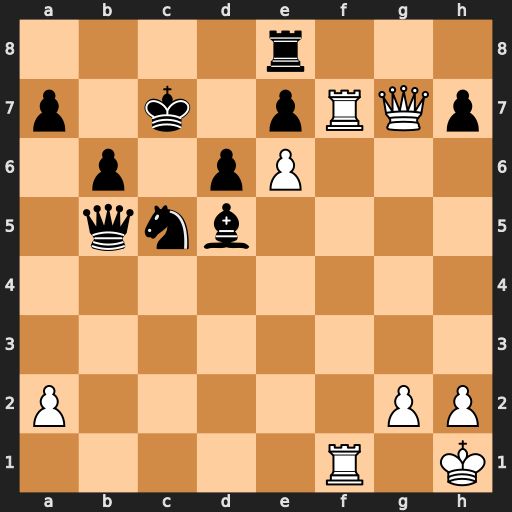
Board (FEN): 4r3/p1k1pRQp/1p1pP3/1qnb4/8/8/P5PP/5R1K
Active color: w
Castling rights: -
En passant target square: -
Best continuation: Rxe7+ Kd8 Rxe8+